Interaction volume radius: 5 \u00c5
Interaction volume height: 10 \u00c5
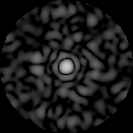
Disorder parameter: 0.8938